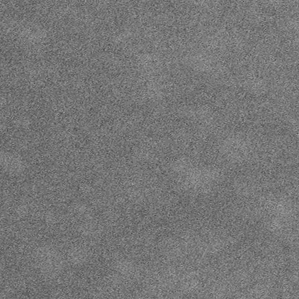
Label: frost